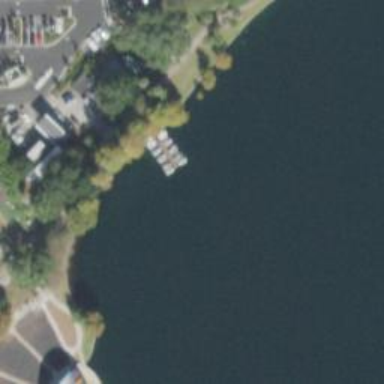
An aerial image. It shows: Dock by the waterway.